A bearing vibration time series has been folded into this square grayscale image, one row per segment of consecutive samples. What is the most likely bearing condition (normal, inner_race, outer_race, ball)?
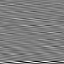
Answer: outer_race